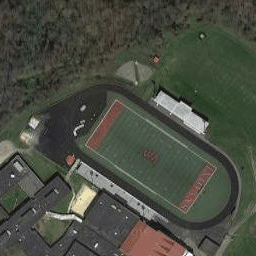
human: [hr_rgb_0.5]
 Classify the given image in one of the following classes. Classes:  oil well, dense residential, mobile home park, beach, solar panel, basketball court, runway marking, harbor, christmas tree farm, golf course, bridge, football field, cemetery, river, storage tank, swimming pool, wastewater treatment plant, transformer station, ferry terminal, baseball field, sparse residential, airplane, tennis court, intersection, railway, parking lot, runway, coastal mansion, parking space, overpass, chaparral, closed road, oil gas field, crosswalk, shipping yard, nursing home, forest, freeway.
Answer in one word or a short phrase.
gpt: football field